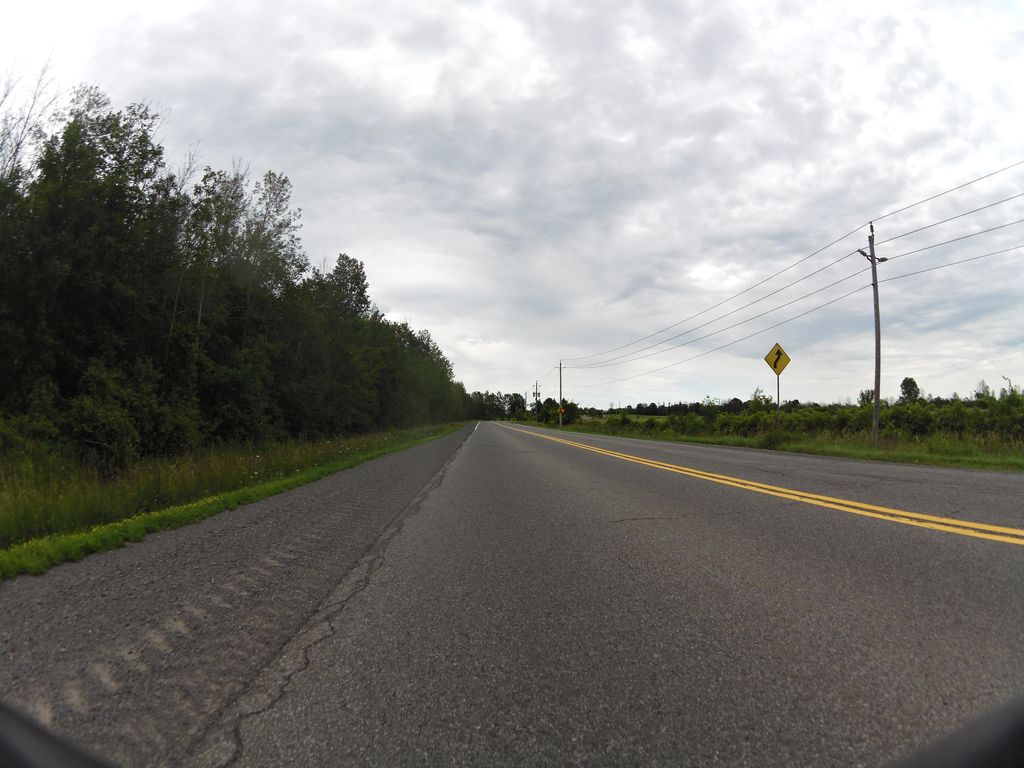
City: ottawa-gatineau